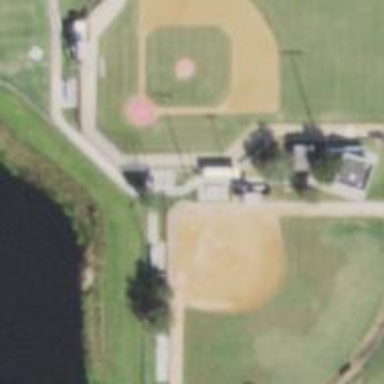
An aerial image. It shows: Softball pitch for leisure land activities.